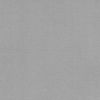
Label: dusty